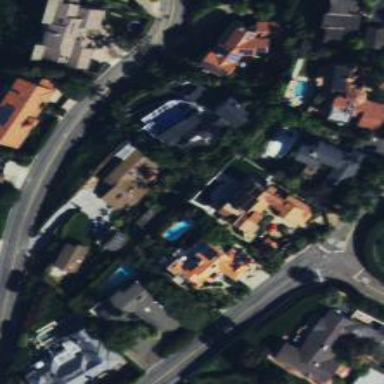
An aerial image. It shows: Swimming pool located in leisure land.